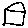
Label: house